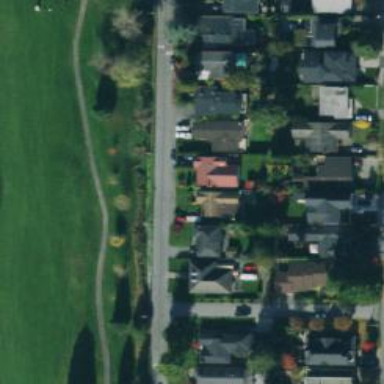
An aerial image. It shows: Detached house.